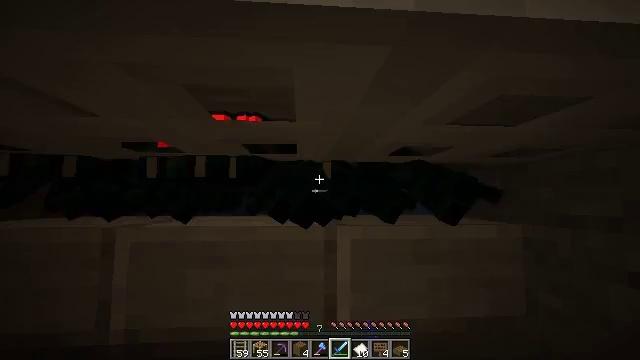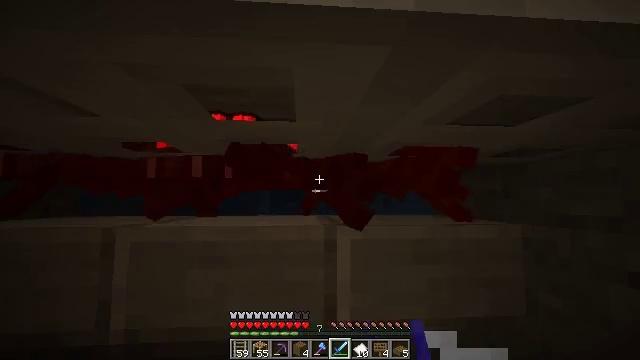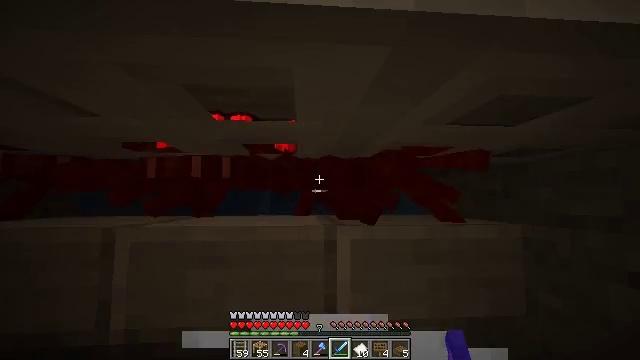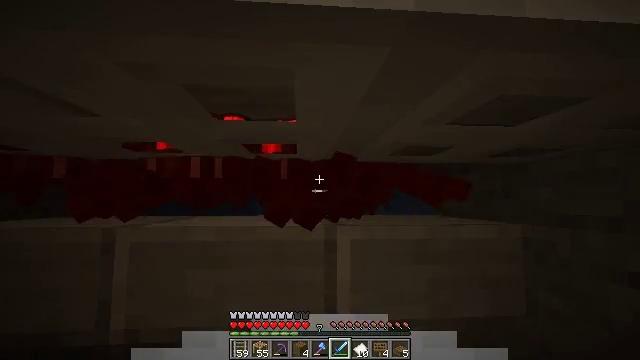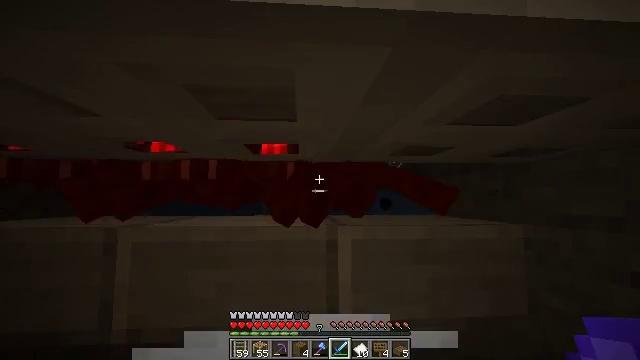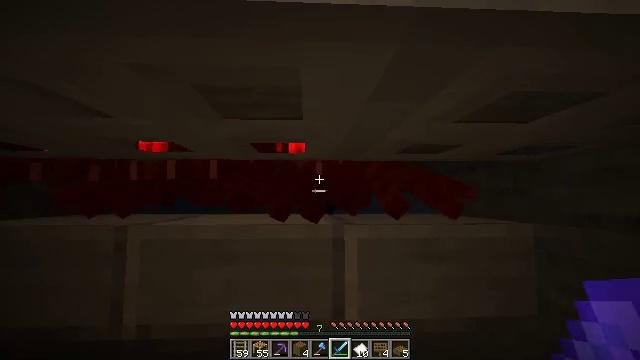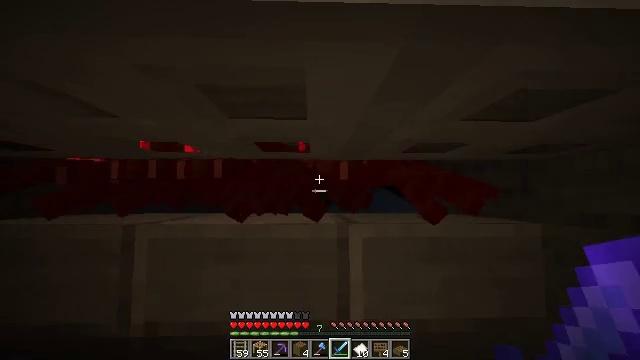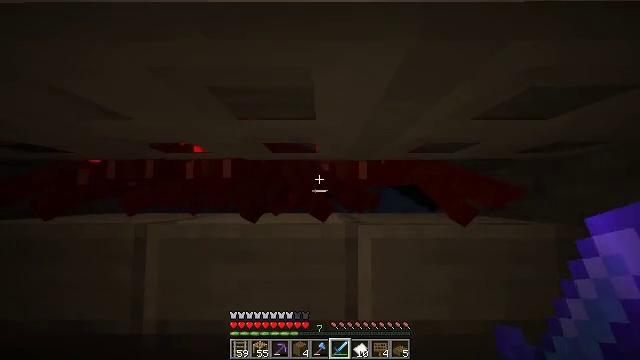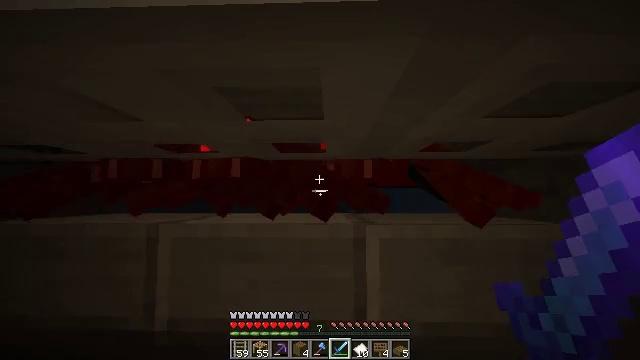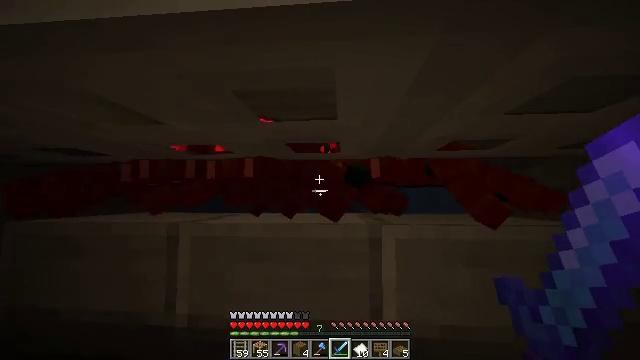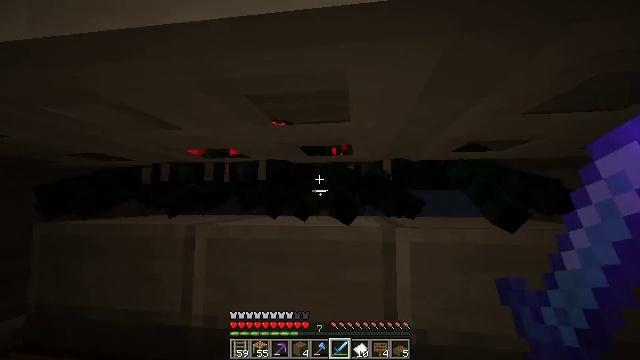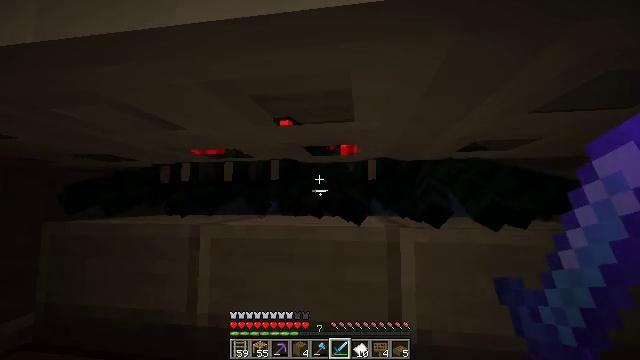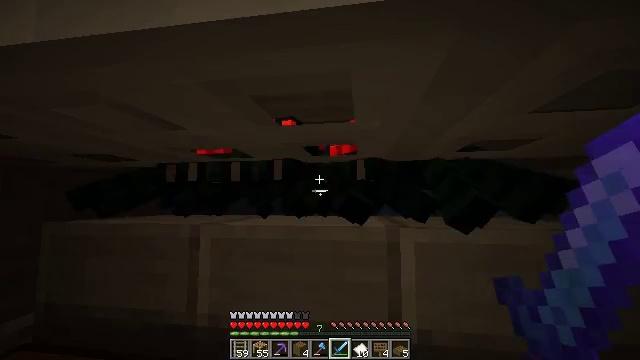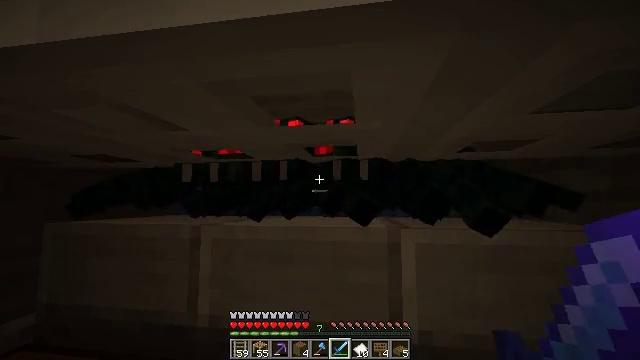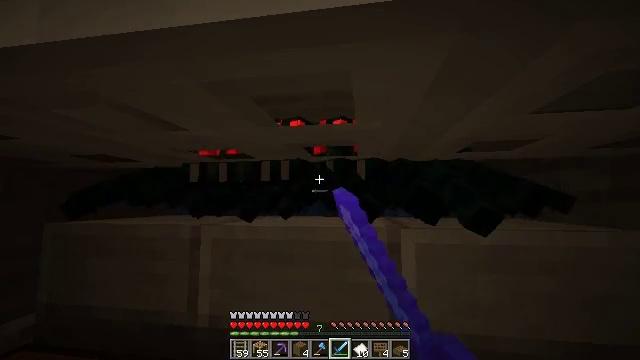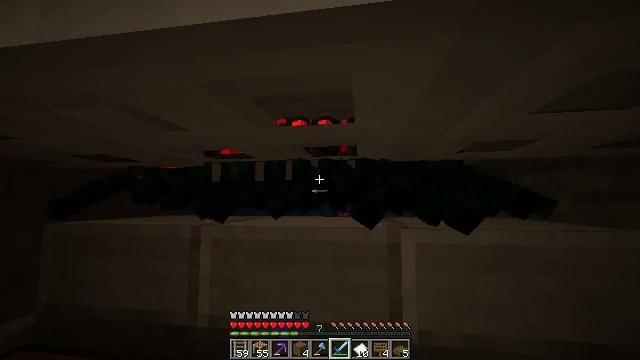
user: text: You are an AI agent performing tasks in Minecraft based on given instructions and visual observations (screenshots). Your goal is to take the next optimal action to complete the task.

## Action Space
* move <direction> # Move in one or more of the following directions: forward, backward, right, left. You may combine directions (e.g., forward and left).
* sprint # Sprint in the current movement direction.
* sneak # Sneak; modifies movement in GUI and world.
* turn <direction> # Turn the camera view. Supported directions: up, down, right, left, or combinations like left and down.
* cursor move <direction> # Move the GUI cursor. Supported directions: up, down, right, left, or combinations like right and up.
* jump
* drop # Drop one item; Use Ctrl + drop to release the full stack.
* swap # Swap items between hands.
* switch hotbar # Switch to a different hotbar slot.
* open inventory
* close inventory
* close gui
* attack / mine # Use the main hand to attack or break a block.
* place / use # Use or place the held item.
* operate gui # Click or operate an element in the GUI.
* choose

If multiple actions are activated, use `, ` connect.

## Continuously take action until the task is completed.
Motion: motion action
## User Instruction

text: Hunt a cave spider.
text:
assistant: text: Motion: attack / mine
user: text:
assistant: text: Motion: no_op
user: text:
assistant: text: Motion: no_op
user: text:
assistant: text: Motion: no_op
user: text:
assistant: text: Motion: turn left
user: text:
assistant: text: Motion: turn left
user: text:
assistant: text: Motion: turn left
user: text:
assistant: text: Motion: turn left
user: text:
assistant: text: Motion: turn left
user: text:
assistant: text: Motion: turn left
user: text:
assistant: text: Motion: no_op
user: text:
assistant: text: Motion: no_op
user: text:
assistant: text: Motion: attack / mine
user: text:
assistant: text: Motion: attack / mine
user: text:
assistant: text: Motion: attack / mine
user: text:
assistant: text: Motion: attack / mine
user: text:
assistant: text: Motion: attack / mine
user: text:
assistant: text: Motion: attack / mine
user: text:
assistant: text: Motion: no_op
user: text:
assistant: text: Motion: no_op
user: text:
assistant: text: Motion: no_op
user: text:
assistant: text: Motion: no_op
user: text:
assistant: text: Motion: no_op
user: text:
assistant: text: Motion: no_op
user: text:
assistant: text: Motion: no_op
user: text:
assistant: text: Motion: no_op
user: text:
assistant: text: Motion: no_op
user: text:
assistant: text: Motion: no_op
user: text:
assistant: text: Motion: turn left
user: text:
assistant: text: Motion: no_op